Question: I'm working on a highcharts daily visits and installs chart. See the image

The code I have written is on <URL> as well.
'''
$(function () {
$('#campaign-container').highcharts({
chart: {
type: 'areaspline',
},
title: {
text: null
},
credits: {
enabled: false,
},
navigation: {
buttonOptions: {
enabled: false
}
},
xAxis: {
type: 'datetime',
dateTimeLabelFormats: {
day:"%b %e, %Y",
},
tickInterval: 2,
allowDecimals: false,
labels: {
formatter: function () {
return this.value; // clean, unformatted number for year
}
}
},
yAxis: {
min: 0,
max: 3000,
tickInterval: 1000,
title: {
text: ''
},
labels: {
formatter: function () {
return this.value / 1000 + 'k';
}
}
},
tooltip: {
shared: true
},
legend: {
align: 'left',
verticalAlign: 'bottom',
layout: 'horizontal',
x: 0,
y: 0
},
plotOptions: {
areaspline: {
lineWidth: null,
marker: {
enabled: false,
radius: 5
}
}
},
series: [{
name: 'Visits',
color: '#d3d3d3',
data: [750,850,1000,1250,1050,950,720,850,650,750,950,1050,1150,1250,1450,1650,20,20,20,20,20,20,20,20,20,20,20,20,20,20,20]
}, {
name: 'Installs',
color: '#e77378',
data: [550,650,750,850,950,1050,1150,1250,1150,1050,950,850,750,650,550,450,750,20,20,20,20,20,20,20,20,20,20,20,20,20,20]
}]
});
});
'''
I want an output to be as shown in image above with an click event on the plotOptions with round marker and the crosshair as shown in the image.
I have tried my level best to achieve the same result output but failed to do. Suggest what me I'm doing wrong.
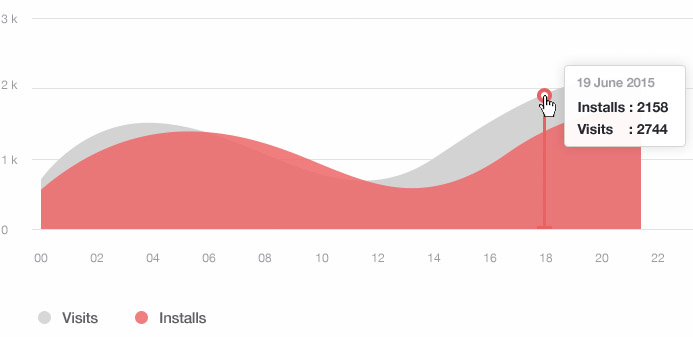
Answer: You can realise marker by setting <URL> to add custom path.
'''
plotOptions: {
series: {
point: {
events: {
select: function() {
var p = this,
chart = p.series.chart,
r = chart.renderer,
yAxis = chart.yAxis[0],
y0 = yAxis.toPixels(yAxis.min);
console.log(path);
if (path) {
path.destroy();
}
path = r.path(['M', p.plotX + chart.plotLeft, p.plotY + chart.plotTop, 'L', p.plotX + chart.plotLeft, y0])
.attr({
'stroke-width': 2,
'stroke': 'red'
})
.add();
}
}
},
allowPointSelect: true,
lineWidth: null,
marker: {
symbol: 'circle',
fillColor: 'rgba(255,255,255,0)',
//enabled: false,
radius: 5,
states: {
hover: {
enabled: false
},
select: {
fillColor: 'white',
radius: 4,
lineWidth: 3,
lineColor: 'red'
}
}
}
}
},
'''
Example: <URL>